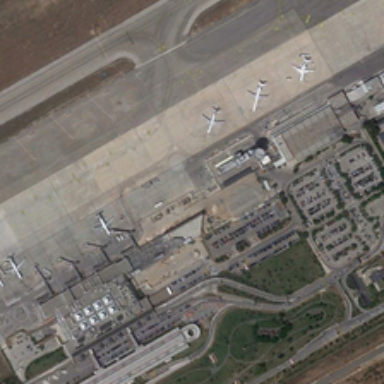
Some planes are near a large building in an airport .